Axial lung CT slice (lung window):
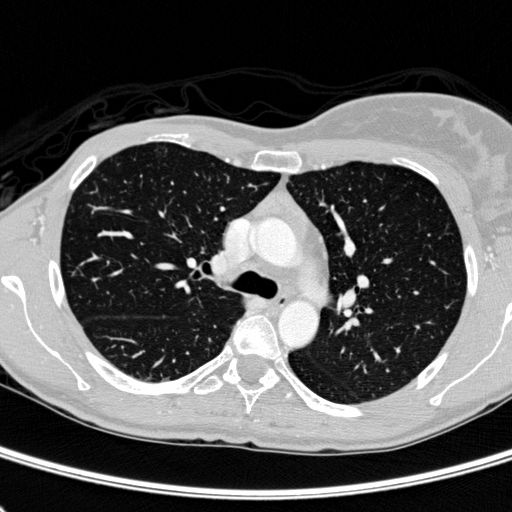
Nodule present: no